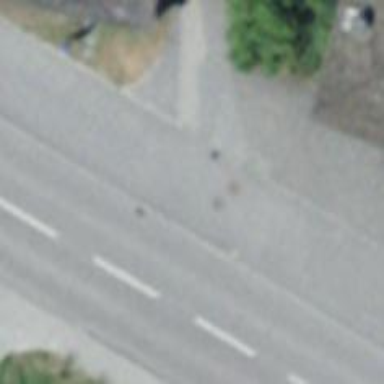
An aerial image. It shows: Unmarked road crossing.